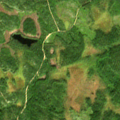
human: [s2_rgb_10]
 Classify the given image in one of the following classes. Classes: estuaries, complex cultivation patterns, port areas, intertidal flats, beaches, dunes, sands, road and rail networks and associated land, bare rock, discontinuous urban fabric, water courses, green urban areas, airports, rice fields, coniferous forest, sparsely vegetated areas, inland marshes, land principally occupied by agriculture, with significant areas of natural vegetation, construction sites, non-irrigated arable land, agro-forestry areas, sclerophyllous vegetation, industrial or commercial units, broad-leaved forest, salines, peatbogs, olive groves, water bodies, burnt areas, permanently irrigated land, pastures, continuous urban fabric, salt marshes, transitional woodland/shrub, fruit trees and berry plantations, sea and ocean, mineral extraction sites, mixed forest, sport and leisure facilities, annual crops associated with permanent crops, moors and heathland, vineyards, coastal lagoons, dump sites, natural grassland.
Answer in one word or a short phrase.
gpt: coniferous forest, transitional woodland/shrub